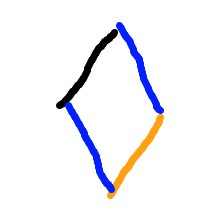
Shape: rhombus